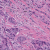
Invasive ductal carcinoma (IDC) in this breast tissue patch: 1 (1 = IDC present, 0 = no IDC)